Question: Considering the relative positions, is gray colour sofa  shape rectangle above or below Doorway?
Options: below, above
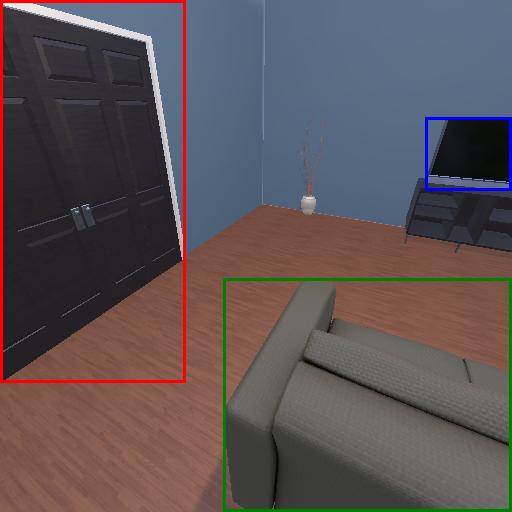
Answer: below